九年级 · 度量几何学
(本题3分)（2021$cdot$浙江$cdot$衢州市衢江区横路初级中学九年级阶段练习）将2020个边长为1的正方形按如图所示的方式排列,点$A,A_{1},A_{2},A_{3}ldotsA_{2020}$和点$M,M_{1}$,$M_{2}ldotsM_{2019}$是正方形的顶点,连接$AM_{1},AM_{2},AM_{3}ldotsAM_{2019}$分别交正方形的边$A_{1}M$,$A_{2}M_{1},A_{3}M_{2}ldotsA_{2019}M_{2018}$于点$N_{1},N_{2},N_{3}ldotsN_{2019}$,四边形$M_{l}N_{1}A_{1}A_{2}$的面积是$S_{1}$,四边形$M_{2}N_{2}A_{2}A_{3}$的面积是$S_{2},ldots$,则$S_{2019}$为$qquad$
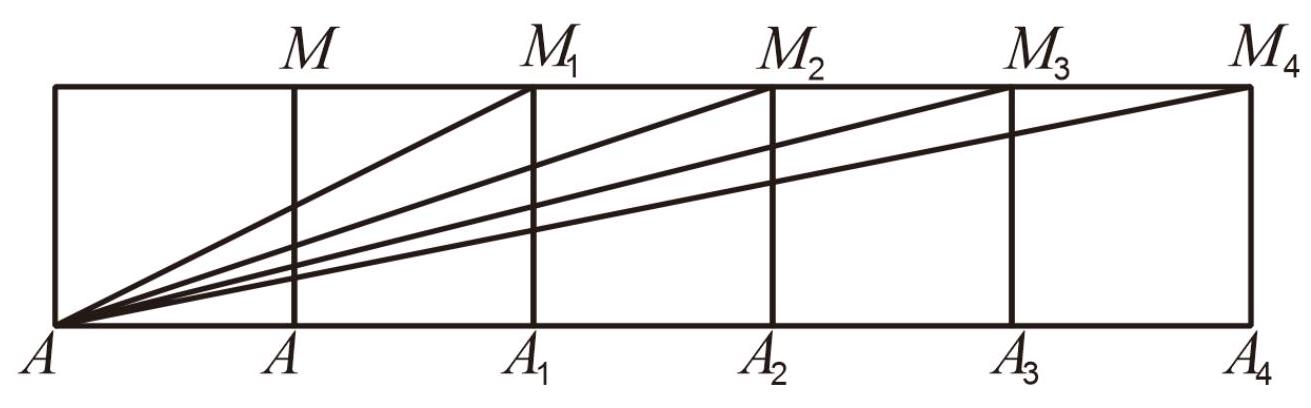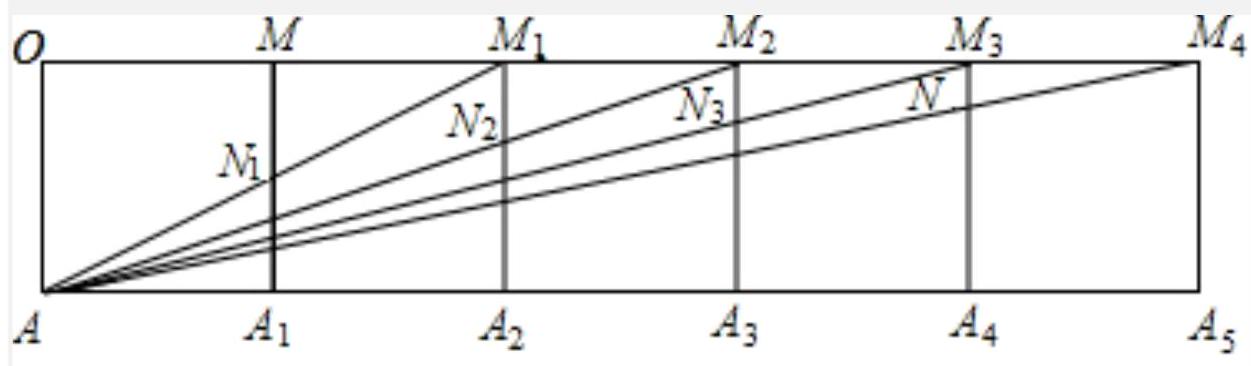
答案: $frac{4039}{4040}$
解析: 【分析】设左边第一个正方形左上角的顶点为$O$,先判定$triangleM_{l}MN_{l}backsimtriangleM_{l}OA$,利用相似三角形的性质求出$MN_{l}$的长,进而得出$S_{l}$,同理得出$S_{2}$,按照规律得出$Sn$,最后$n$取2019,计算即可得出答案.【详解】解：如图所示,设左边第一个正方形左上角的顶点为$O$$because$将2019个边长为1的正方形按如图所示的方式排列$thereforeOA//MA_{l}//M_{l}A_{2}//M_{2}A_{3}//ldots//M_{2018}A_{2019}$$thereforetriangleM_{l}MN_{l}backsimtriangleM_{l}OA$$thereforefrac{MM_{1}}{OM_{1}}=frac{MN_{1}}{OA}=frac{1}{2}$$thereforeMN_{l}=frac{1}{2}$,$therefore$四边形$M_{l}N_{l}A_{l}A_{2}$的面积是$S_{l}=1-frac{1}{2}times1timesfrac{1}{2}=frac{3}{4}$;同理可得：$frac{M_{1}M_{2}}{OM_{2}}=frac{M_{1}N_{2}}{OA}=frac{1}{3}$$therefore$四边形$M_{2}N_{2}A_{2}A_{3}$的面积$S_{2}=1-frac{1}{2}times1timesfrac{1}{3}=frac{5}{6}$;$therefore$四边形$MnNnAnAn+1$的面积$Sn=1-frac{1}{2(n+1)}=frac{2n+1}{2n+2}$$thereforeS_{2019}=frac{4039}{4040}$故答案为:$frac{4039}{4040}$.【点睛】本题考查了相似三角形的判定与性质在规律型问题中的应用,数形结合并善于发现规律是解题的关键.